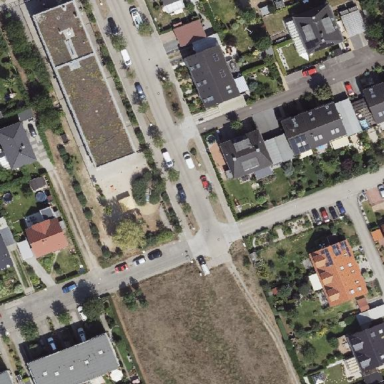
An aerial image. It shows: Kindergarten surrounded by fence.